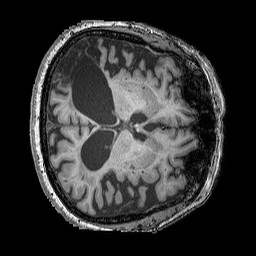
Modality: T1w
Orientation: axial
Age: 66
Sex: female
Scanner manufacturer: siemens
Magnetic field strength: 3 T
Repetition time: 2.25 s
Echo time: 0.00411 s